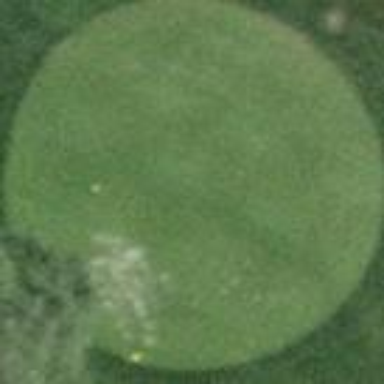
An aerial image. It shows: Golf tee on grassy land.